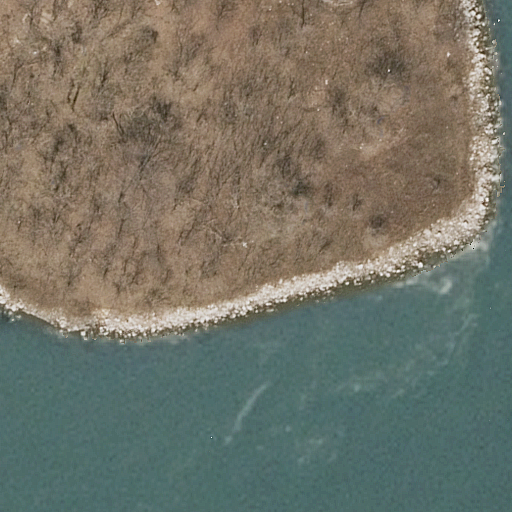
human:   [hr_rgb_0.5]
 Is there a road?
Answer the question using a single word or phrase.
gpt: no

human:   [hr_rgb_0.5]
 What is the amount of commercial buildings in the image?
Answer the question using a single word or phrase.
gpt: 0

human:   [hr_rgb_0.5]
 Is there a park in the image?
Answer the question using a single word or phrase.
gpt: yes

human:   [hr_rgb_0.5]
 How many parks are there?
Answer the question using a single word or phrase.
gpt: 1

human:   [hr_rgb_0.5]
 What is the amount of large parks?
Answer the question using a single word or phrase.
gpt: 1

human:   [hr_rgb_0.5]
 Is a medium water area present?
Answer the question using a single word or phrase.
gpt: no

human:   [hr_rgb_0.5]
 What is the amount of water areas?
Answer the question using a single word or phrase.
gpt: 1

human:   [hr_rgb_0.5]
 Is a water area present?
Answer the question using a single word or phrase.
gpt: yes

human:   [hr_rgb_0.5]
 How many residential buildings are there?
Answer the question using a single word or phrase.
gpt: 0

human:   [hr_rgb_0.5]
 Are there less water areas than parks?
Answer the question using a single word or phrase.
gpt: no

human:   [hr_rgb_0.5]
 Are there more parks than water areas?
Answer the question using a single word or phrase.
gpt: no

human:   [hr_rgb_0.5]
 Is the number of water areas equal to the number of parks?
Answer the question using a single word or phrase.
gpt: yes

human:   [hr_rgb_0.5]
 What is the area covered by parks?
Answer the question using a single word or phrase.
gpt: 2763m2

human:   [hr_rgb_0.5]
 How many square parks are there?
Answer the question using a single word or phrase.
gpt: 0

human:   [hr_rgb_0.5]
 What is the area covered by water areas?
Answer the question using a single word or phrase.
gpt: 5089m2

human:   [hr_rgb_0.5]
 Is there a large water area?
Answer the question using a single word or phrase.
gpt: yes

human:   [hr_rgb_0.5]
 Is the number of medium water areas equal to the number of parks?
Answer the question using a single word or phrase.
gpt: no

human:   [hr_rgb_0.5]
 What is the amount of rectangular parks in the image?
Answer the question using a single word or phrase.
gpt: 0

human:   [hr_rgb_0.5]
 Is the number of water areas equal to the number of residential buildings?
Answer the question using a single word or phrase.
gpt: no

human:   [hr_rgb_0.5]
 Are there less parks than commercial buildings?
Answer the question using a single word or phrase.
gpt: no

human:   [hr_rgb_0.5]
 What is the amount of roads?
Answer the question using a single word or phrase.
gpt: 0

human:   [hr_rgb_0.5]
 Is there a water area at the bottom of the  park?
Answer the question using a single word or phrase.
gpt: no

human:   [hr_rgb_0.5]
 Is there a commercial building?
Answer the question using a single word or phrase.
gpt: no

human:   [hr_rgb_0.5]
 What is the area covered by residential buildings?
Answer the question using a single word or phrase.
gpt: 0m2

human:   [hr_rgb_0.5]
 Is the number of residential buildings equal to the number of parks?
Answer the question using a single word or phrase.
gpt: no

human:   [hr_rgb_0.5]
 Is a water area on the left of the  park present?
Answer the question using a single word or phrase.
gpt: no

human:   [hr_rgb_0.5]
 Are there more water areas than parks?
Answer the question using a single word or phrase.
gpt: no

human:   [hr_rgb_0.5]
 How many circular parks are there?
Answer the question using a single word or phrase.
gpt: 0

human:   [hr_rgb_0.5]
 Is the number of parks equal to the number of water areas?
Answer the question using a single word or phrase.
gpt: yes

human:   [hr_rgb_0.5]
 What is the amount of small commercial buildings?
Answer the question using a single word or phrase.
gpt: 0

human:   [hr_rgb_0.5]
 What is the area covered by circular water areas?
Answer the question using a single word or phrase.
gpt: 0m2

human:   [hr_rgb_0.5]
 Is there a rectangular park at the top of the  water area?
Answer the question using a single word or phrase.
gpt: no

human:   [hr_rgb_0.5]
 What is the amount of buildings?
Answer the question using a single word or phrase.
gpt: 0

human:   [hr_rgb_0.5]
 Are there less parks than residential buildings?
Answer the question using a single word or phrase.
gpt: no

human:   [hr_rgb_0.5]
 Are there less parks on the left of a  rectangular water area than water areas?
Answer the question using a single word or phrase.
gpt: yes

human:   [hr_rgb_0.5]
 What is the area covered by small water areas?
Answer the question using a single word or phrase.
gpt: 0m2

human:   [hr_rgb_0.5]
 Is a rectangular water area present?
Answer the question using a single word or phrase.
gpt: no

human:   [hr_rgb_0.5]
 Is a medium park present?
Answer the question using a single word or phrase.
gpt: no

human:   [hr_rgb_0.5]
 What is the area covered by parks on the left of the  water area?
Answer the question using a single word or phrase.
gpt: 2763m2

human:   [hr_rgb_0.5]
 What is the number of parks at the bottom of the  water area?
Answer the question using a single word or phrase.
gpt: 0

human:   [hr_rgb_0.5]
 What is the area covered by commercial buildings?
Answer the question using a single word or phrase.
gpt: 0m2

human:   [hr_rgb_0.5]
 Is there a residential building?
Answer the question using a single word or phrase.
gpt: no

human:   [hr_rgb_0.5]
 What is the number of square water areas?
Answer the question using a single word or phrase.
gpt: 0

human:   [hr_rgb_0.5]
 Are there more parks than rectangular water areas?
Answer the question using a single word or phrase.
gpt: yes

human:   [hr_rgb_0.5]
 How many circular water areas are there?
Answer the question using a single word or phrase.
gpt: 0

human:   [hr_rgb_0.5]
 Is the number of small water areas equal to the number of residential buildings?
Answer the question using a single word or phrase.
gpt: yes

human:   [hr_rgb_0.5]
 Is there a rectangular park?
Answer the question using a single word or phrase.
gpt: no

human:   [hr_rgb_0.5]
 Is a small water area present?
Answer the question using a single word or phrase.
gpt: no

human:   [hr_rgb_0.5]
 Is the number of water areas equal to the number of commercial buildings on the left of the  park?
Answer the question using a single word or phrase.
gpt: no

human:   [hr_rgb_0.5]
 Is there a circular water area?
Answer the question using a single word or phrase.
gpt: no

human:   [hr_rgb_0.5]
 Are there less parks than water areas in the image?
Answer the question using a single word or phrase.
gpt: no

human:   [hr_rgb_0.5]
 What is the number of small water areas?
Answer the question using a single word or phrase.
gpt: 0

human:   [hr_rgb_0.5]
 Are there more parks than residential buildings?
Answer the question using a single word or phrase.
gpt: yes

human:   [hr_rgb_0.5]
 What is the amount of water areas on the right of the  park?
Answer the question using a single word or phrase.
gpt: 1

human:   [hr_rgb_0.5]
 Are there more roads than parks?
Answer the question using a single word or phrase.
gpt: no

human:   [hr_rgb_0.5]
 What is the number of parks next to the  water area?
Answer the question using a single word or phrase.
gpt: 1

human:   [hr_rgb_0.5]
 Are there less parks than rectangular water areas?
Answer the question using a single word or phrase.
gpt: no

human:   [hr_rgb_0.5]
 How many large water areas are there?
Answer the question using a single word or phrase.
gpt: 1

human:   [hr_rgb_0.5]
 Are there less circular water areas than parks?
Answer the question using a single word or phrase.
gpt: yes

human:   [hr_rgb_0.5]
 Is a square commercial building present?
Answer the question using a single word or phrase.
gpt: no

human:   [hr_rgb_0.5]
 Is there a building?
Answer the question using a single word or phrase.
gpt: no

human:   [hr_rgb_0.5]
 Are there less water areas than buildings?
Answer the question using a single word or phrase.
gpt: no

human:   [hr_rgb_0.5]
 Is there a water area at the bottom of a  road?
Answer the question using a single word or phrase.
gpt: no

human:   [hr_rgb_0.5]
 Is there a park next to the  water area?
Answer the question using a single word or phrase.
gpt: yes